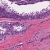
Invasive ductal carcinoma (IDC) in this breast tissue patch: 0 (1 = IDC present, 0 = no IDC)